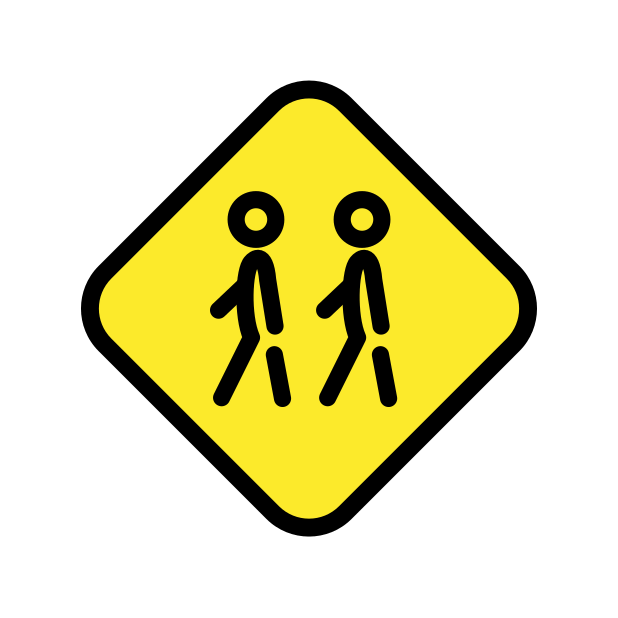
Emoji: 🚸
Name: children crossing
Unicode: 0x1f6b8